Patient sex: M
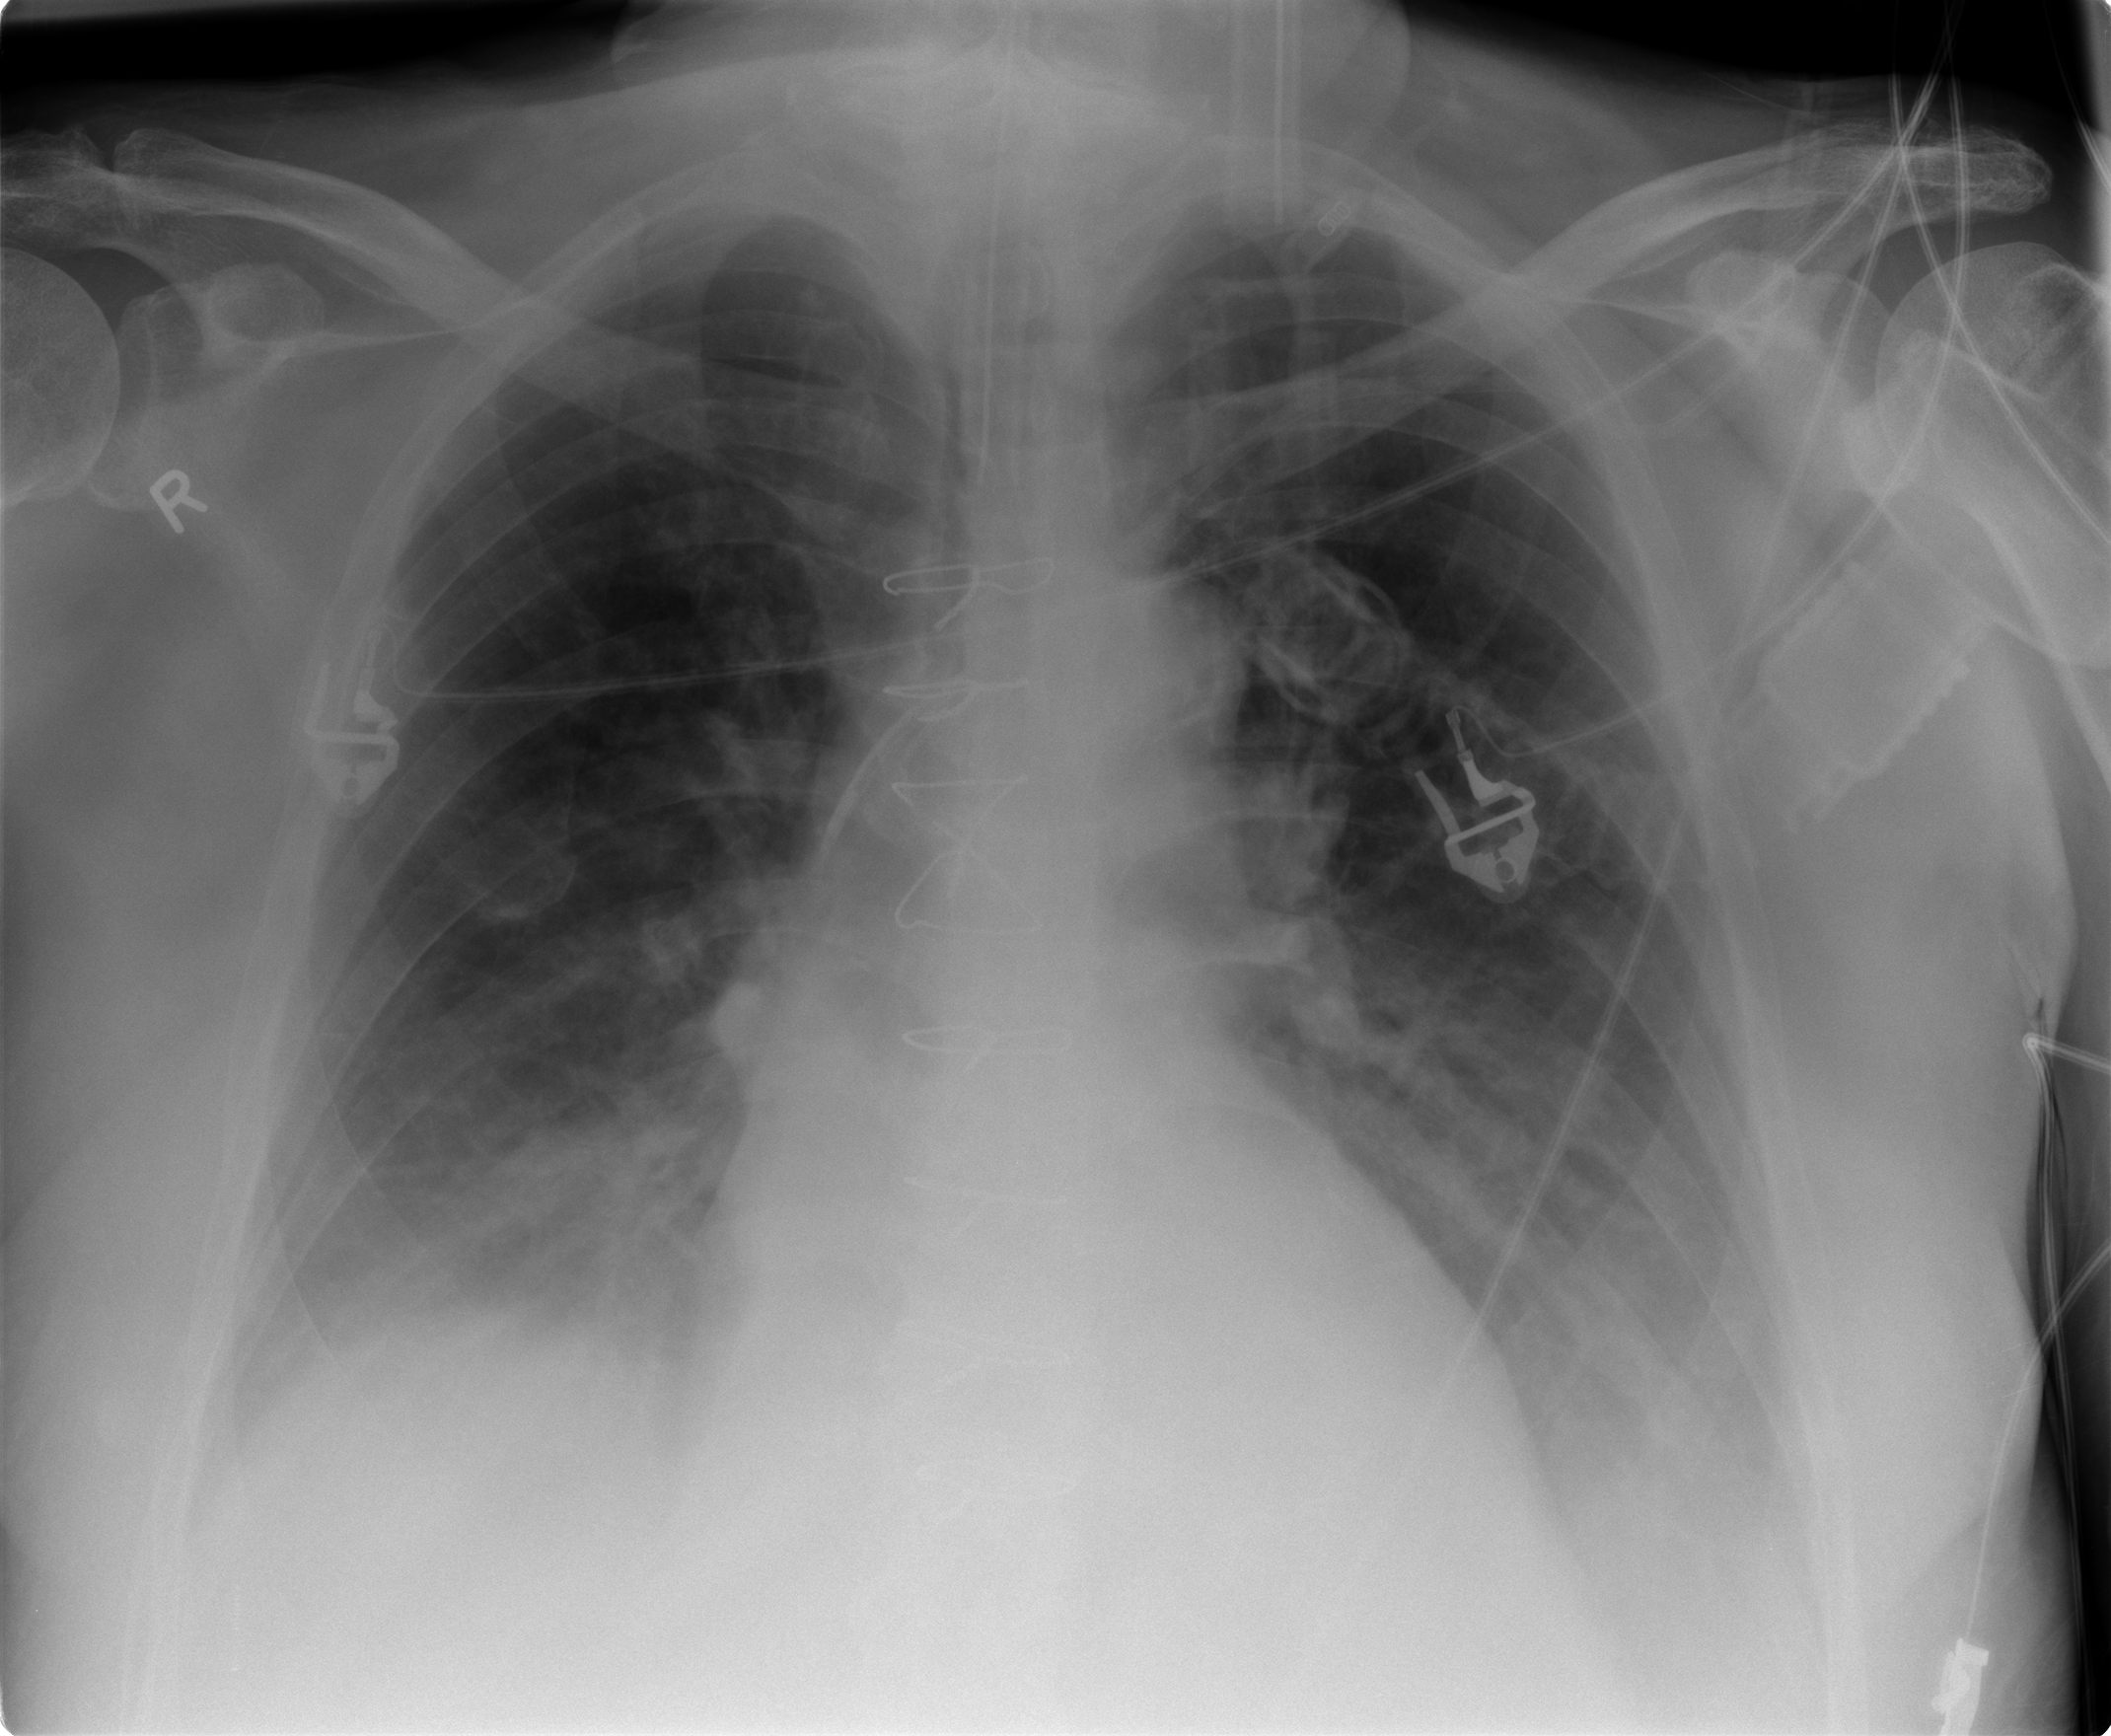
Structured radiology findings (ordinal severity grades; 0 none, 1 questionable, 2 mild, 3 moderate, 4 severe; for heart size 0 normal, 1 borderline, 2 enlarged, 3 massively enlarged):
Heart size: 1
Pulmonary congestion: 2
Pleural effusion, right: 2
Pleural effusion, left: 2
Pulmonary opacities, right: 1
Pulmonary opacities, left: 2
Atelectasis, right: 2
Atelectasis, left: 2